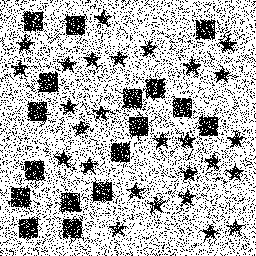
Squares: 17
Triangles: 0
Stars: 27
Total shapes: 44